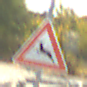
Verkehrszeichen: WildwechselRechts
Umgebung: Outdoor, RoadRail
Tageszeit: MorningAfternoon
Wetter: PartlyCloudy
Licht: Natural
Jahreszeit: NotSpecified
Kontrast: HighContrast